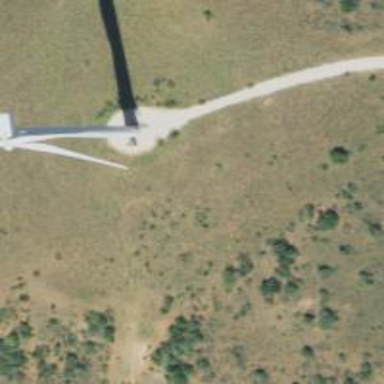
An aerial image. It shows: Wind generator powered by horizontal axis wind turbine.